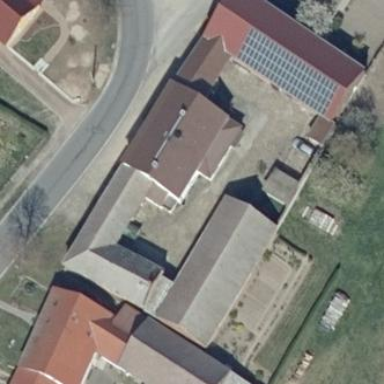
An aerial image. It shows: Building with gabled roof. The roof is grey in color and oriented along the building.